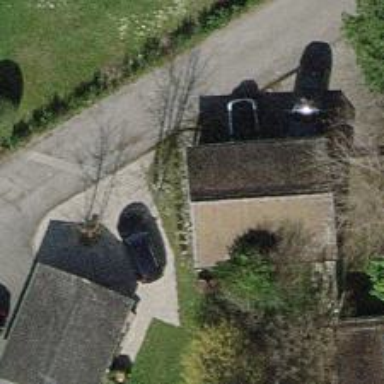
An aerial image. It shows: Garage building.